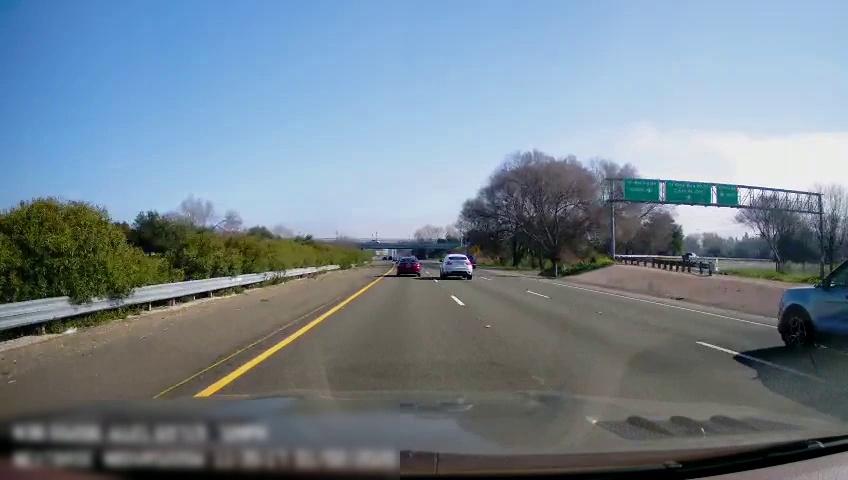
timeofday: Day
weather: Sunny
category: Drivable Space
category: Vehicles | SUV
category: Vehicles | Car
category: Vehicles | SUV
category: Vehicles | Truck
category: Vehicles | Truck
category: Lanes | Current Lane
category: Lanes | Current Lane
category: Lanes | Alternate Lane
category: Lanes | Alternate Lane
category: Traffic | Signs
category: Traffic | Signs
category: Traffic | Signs